Question: I have a container div with absolutely positioned elements within. Those elements are all variable heights. There are, however, a set number per row - but those rows are not defined in any way in the markup.
I am unable to amend the markup in any way as it is output from a library (<URL>.
How can I - using CSS or JavaScript (jQuery is available) - extend the height of the parent div to match that of the children?
I have a fiddle running here showing the problem: <URL>. Code for fiddle below:
'''
.container{
position:relative;
background:blue;
min-height:100px;
}
.box{
position:absolute;
width:75px;
height:75px;
margin:5px 5px;
background:red;
border:1px solid black;
}
'''
'''
<div class="container">
<div style="top:0; left:0px;" class="box"></div>
<div style="top:0; left:85px;" class="box"></div>
<div style="top:0; left:170px;" class="box"></div>
<div style="top:0; left:255px;" class="box"></div>
<div style="top:0; left:340px;" class="box"></div>
<div style="top:85px; left:0px;" class="box"></div>
<div style="top:85px; left:85px;" class="box"></div>
<div style="top:85px; left:170px;" class="box"></div>
<div style="top:85px; left:255px;" class="box"></div>
<div style="top:85px; left:340px;" class="box"></div>
<div style="top:170px; left:0px;" class="box"></div>
<div style="top:170px; left:85px;" class="box"></div>
<div style="top:170px; left:170px;" class="box"></div>
<div style="top:170px; left:255px;" class="box"></div>
<div style="top:170px; left:340px;" class="box"></div>
</div>
'''
Looping through each row and working out the height of the highest element as the element below it may be much shorter, thus throwing the calculation off. Please see this example to see what I mean:

Please note: the other answers to this question found <URL> are not applicable due to variable heights on my child divs, and because of the lack of my need for a pure CSS solution. As such
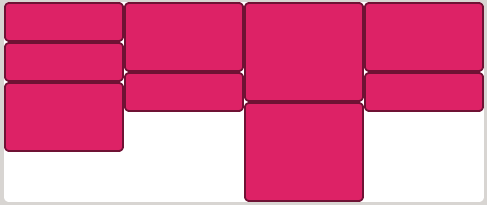
Answer: You can loop through the child elements to determine which one is the furthest from the top:
'''
var height = 0;
$('.container > div').each(function() {
var $this = $(this),
bottom = $this.position().top + $this.outerHeight();
if(bottom > height) {
height = bottom;
}
});
'''
And then set the height to the sum of the top of that child and the height of that child.
'''
$('.container').height(height);
'''